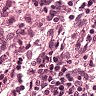
Metastatic tissue present: no